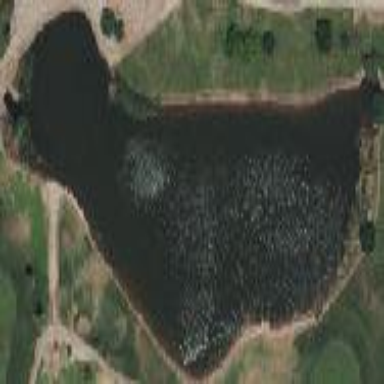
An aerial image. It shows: Picturesque pond acting as water hazard on golf course.